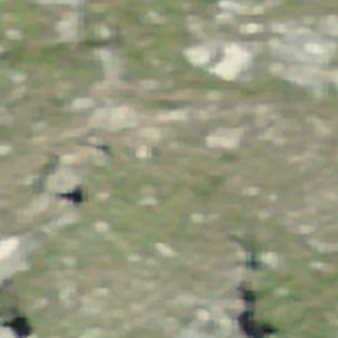
Label: other